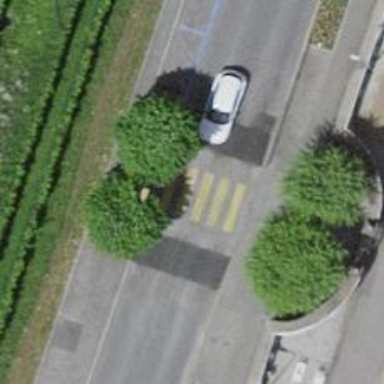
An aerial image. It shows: Uncontrolled footway crossing with markings.